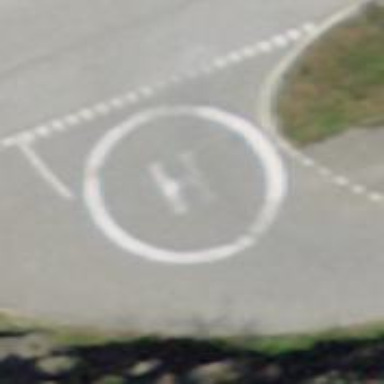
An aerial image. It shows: Image showing helipad at airport.